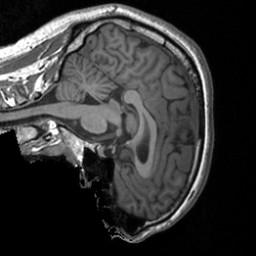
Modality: T1w
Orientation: sagittal
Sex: male
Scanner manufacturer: siemens
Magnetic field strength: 3 T
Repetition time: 1.9 s
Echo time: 0.00226 s